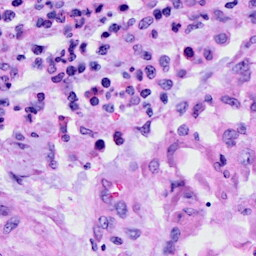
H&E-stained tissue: Cervix